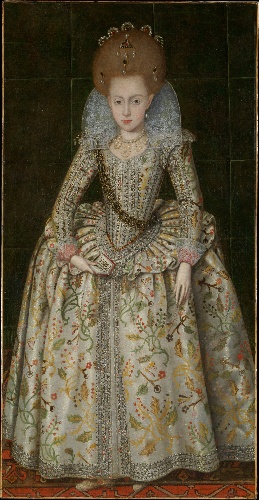
Title: Princess Elizabeth (1596–1662), Later Queen of Bohemia
Artist: Robert Peake the Elder
Artist bio: British, ca. 1551–1619 London
Date: ca. 1606
Object type: Painting
Classification: Paintings
Medium: Oil on canvas
Dimensions: 60 3/4 × 31 1/4 in. (154.3 × 79.4 cm)
Department: European Paintings
Credit line: Gift of Kate T. Davison, in memory of her husband, Henry Pomeroy Davison, 1951
Accession year: 1951
Repository: Metropolitan Museum of Art, New York, NY
Tags: Princesses|Portraits|Women